Field crop: maize
Growth stage: 2
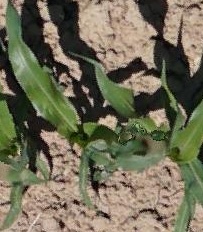
Species: maize